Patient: sex F, age 56
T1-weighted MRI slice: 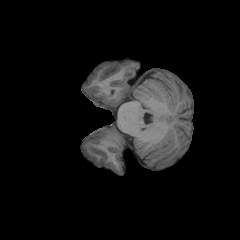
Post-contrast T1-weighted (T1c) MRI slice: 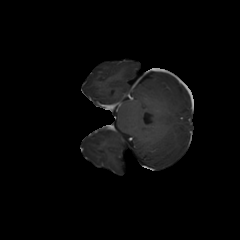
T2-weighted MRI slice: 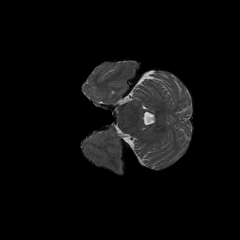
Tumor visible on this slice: no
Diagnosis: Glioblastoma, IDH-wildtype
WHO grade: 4